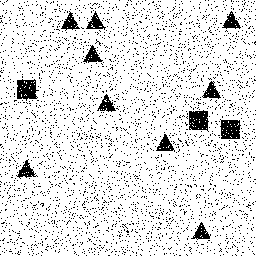
Squares: 3
Triangles: 9
Stars: 0
Total shapes: 12